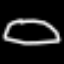
Label: donut